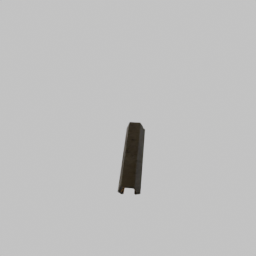
Label: lighting